Aerial crown-view tile of a tropical tree (Barro Colorado Island, Panama), acquired 20240716:
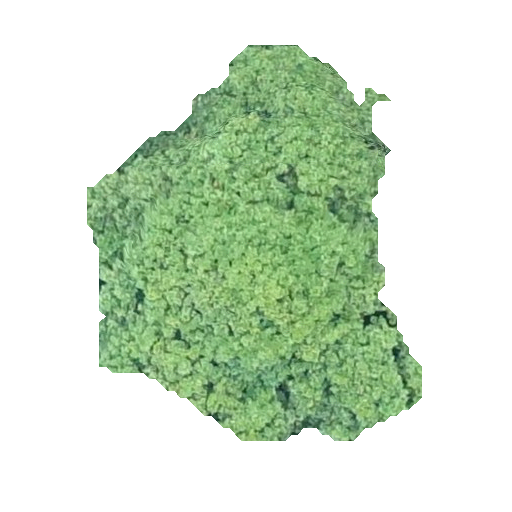
Species: Prioria copaifera
GBIF accepted scientific name: Prioria copaifera
Crown area: 144.492 m²